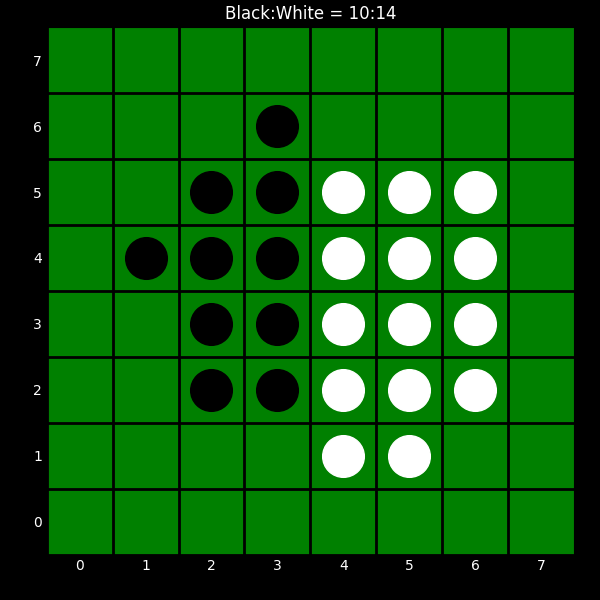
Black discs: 10
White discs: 14